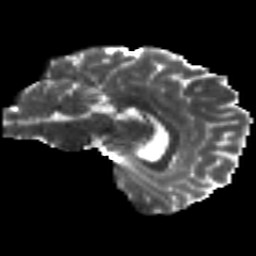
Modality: T2w
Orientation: sagittal
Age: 23
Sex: female
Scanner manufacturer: siemens
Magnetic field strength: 3 T
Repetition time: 8.8 s
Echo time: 0.085 s